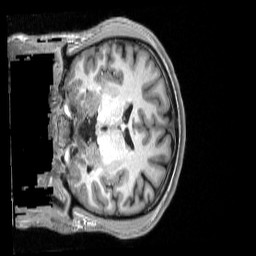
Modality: T1w
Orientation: coronal
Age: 16
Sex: male
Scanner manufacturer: siemens
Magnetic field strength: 3 T
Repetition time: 2.53 s
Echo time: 0.00174 s